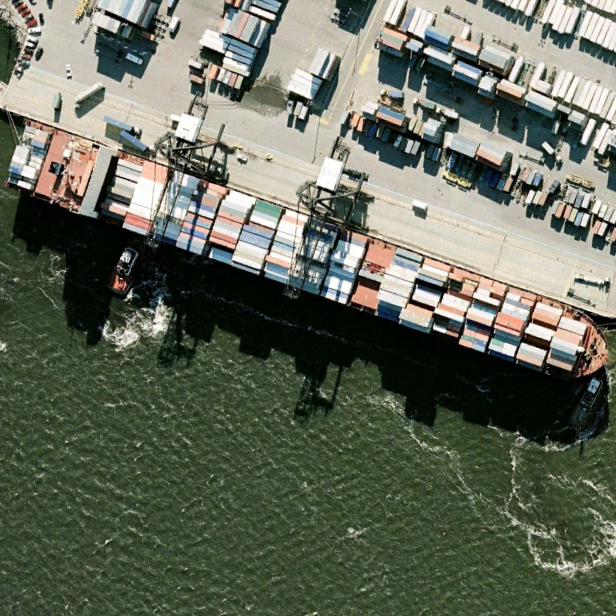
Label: civil